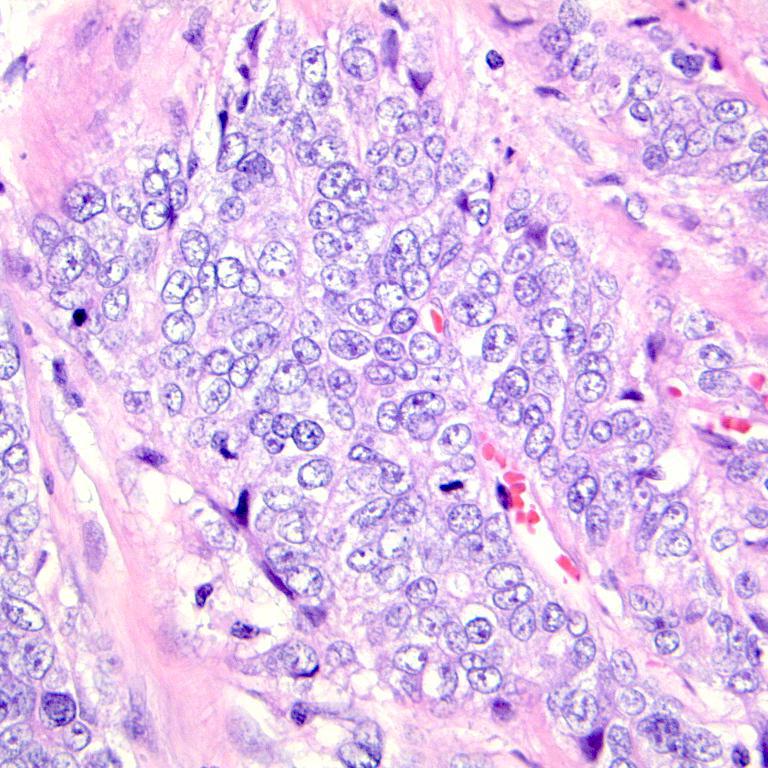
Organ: colon
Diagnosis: adenocarcinomas